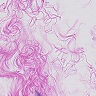
Metastatic tissue present: no